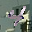
Label: 4